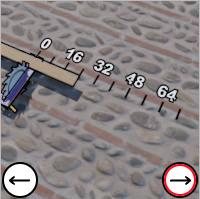
Task: length
Answer: 24
First scale value: 16.0